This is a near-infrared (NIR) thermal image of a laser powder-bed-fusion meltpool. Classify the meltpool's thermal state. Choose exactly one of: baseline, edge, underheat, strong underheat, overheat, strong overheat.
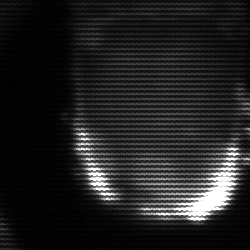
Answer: baseline